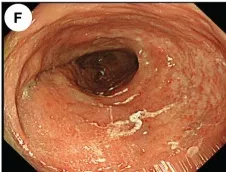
Endoscopic features of the patient before surgery. , or rectum.
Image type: endoscopy (gi_endoscopy)